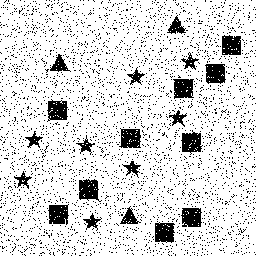
Squares: 10
Triangles: 3
Stars: 8
Total shapes: 21